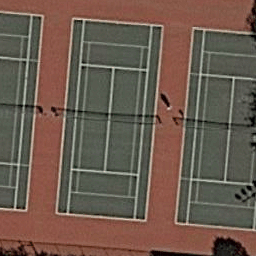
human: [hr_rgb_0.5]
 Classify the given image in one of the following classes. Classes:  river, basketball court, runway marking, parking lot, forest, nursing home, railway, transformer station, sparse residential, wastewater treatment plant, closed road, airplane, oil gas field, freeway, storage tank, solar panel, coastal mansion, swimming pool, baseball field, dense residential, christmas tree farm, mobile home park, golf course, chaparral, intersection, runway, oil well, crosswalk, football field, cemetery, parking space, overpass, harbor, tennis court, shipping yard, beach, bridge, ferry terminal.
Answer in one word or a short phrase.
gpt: tennis court